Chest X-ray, AP view. Patient: 35 years old, sex M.
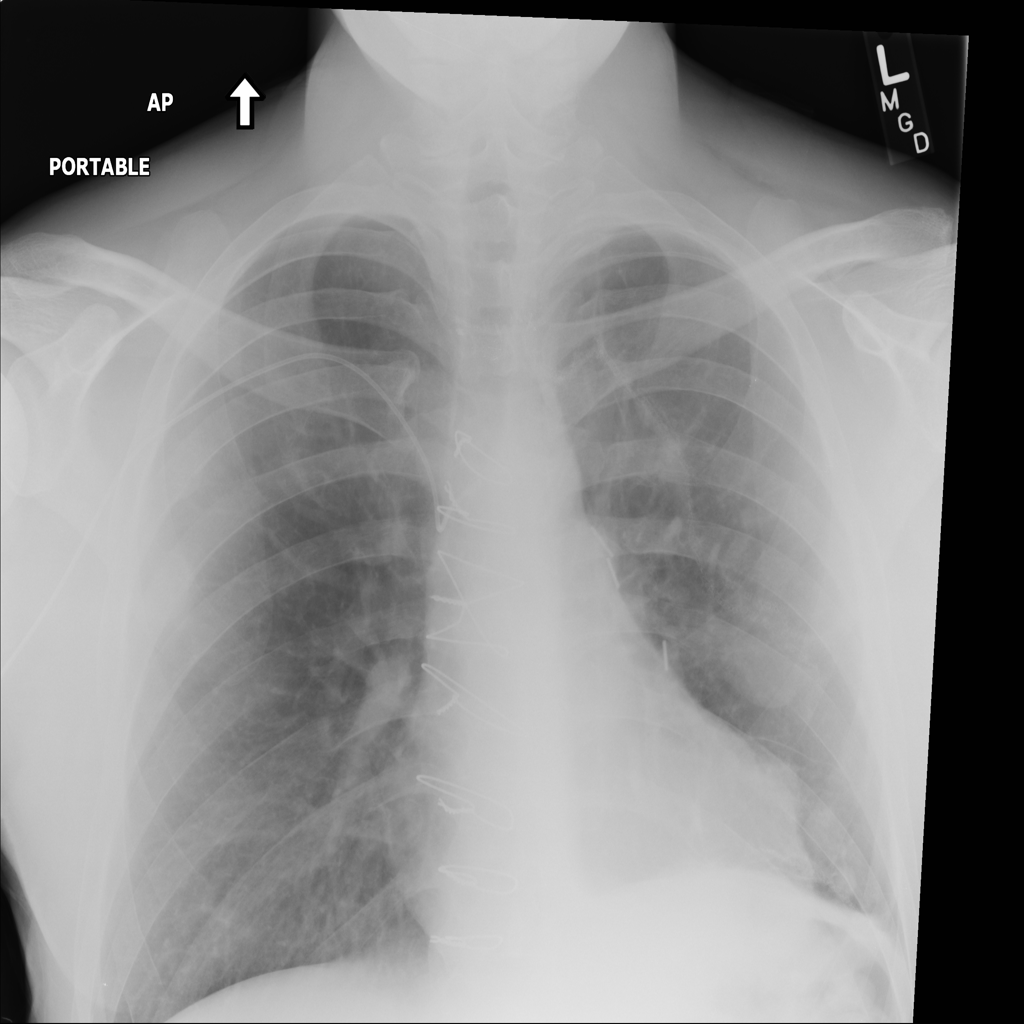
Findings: No Finding